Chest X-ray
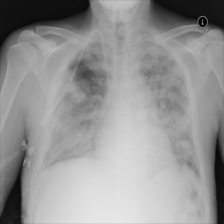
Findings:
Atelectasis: negative
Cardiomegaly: negative
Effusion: negative
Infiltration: positive
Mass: negative
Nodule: negative
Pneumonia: negative
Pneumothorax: negative
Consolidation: negative
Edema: negative
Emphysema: negative
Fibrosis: negative
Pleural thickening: negative
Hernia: negative